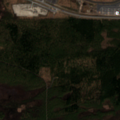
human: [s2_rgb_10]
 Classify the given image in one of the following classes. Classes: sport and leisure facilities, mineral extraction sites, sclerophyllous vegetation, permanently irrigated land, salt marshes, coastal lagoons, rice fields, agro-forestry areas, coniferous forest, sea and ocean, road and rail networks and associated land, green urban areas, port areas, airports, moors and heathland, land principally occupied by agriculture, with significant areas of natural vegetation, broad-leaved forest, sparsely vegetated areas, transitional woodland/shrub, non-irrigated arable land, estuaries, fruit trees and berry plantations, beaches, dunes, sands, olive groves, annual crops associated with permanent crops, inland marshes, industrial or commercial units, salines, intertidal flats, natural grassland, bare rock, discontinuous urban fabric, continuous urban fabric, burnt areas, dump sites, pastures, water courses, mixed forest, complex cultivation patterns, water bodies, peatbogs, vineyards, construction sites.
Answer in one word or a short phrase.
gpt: construction sites, land principally occupied by agriculture, with significant areas of natural vegetation, broad-leaved forest, mixed forest